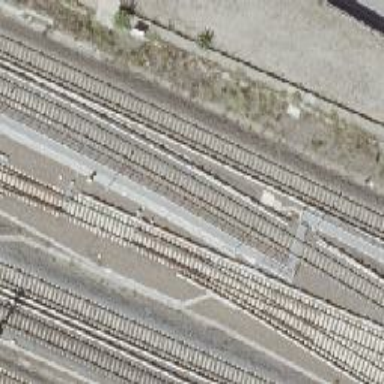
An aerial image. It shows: Railway switch with turnout to the right.